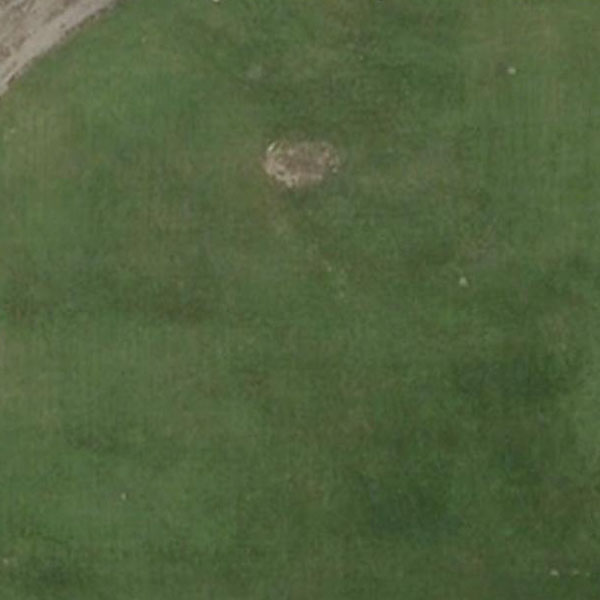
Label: Meadow